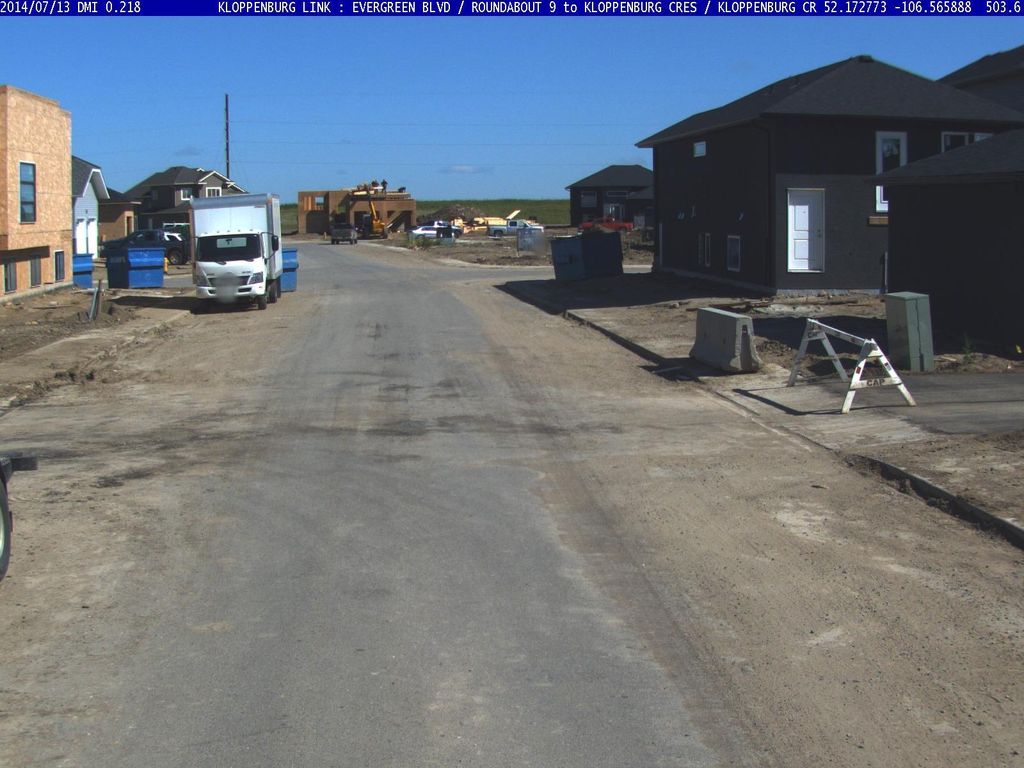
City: saskatoon